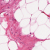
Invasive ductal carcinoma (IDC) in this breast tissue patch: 0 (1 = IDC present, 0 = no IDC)